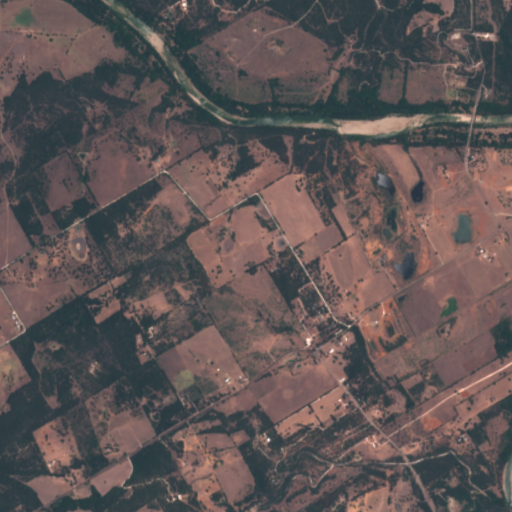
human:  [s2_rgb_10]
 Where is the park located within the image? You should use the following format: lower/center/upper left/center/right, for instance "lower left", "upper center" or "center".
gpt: The park is located in the center of the image.
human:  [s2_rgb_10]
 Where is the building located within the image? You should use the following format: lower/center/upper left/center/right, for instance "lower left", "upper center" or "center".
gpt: The building is located in the upper of the image.
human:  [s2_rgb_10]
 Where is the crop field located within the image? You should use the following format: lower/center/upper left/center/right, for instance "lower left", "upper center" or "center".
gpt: There is no crop field in the image.